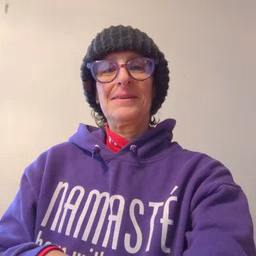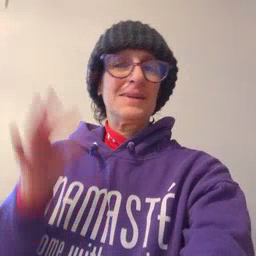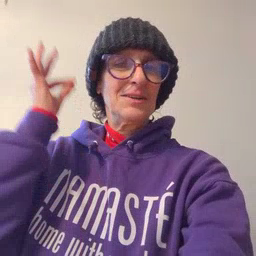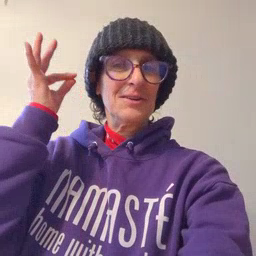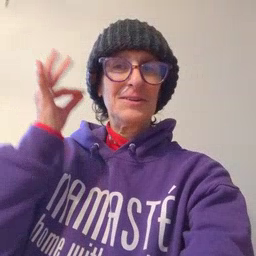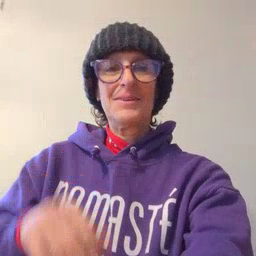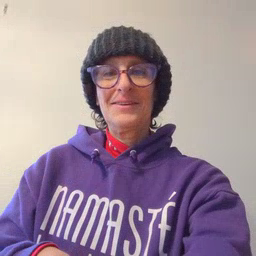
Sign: hair